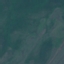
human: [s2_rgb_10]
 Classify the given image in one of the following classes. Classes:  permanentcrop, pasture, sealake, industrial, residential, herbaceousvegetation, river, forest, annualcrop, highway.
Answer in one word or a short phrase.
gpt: HerbaceousVegetation